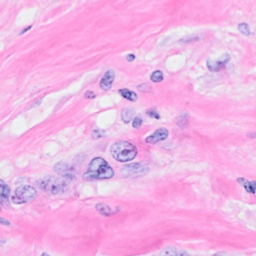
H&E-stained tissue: Breast